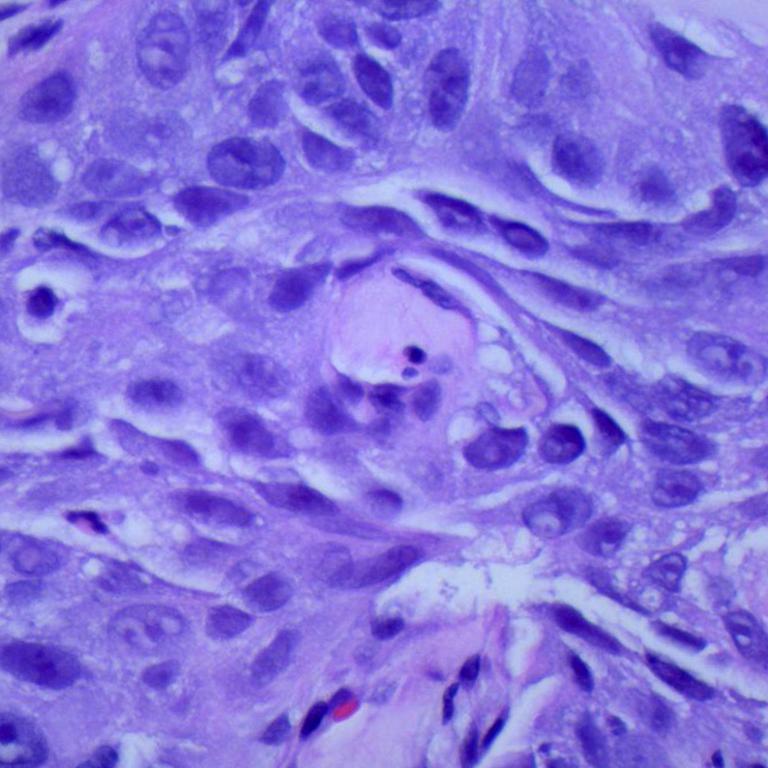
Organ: lung
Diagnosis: squamous carcinomas